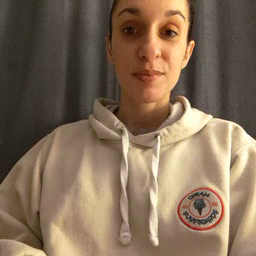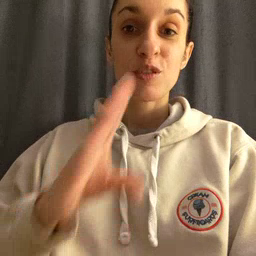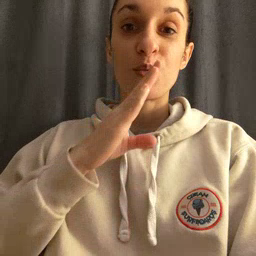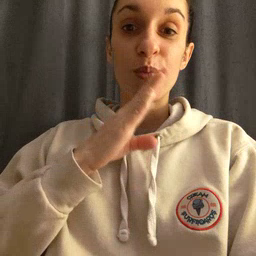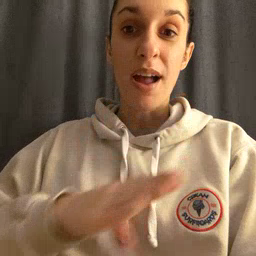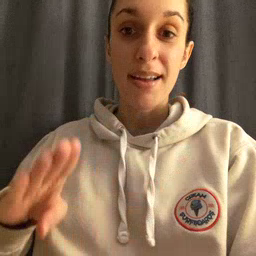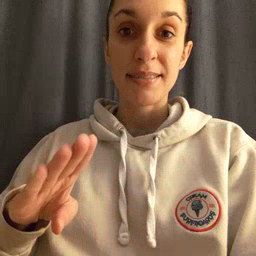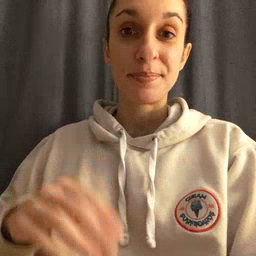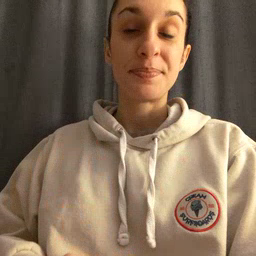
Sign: quiet